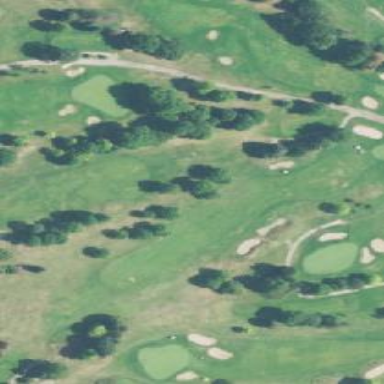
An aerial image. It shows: Grassy area designated as golf fairway.